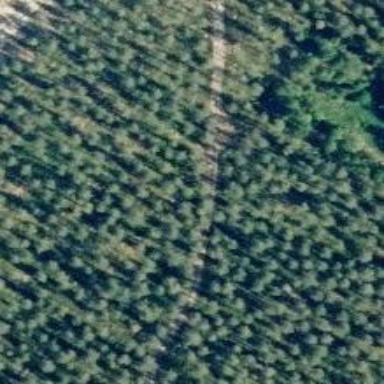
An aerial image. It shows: Track road with grade 3 quality. The trail visibility is excellent.